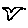
Label: bird